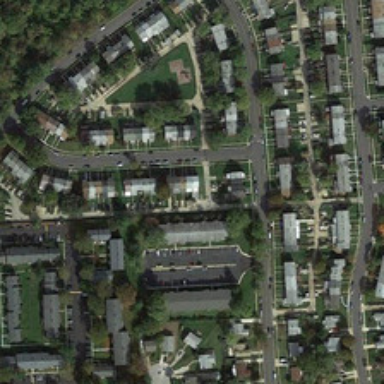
Many buildings and green trees are in a dense residential area .